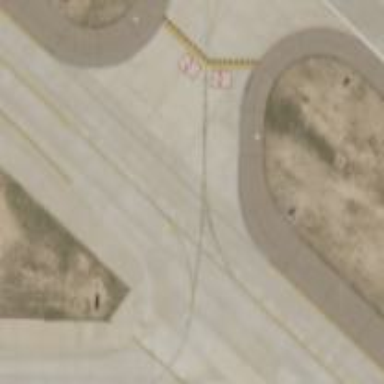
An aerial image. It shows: View of taxiway at the airport.